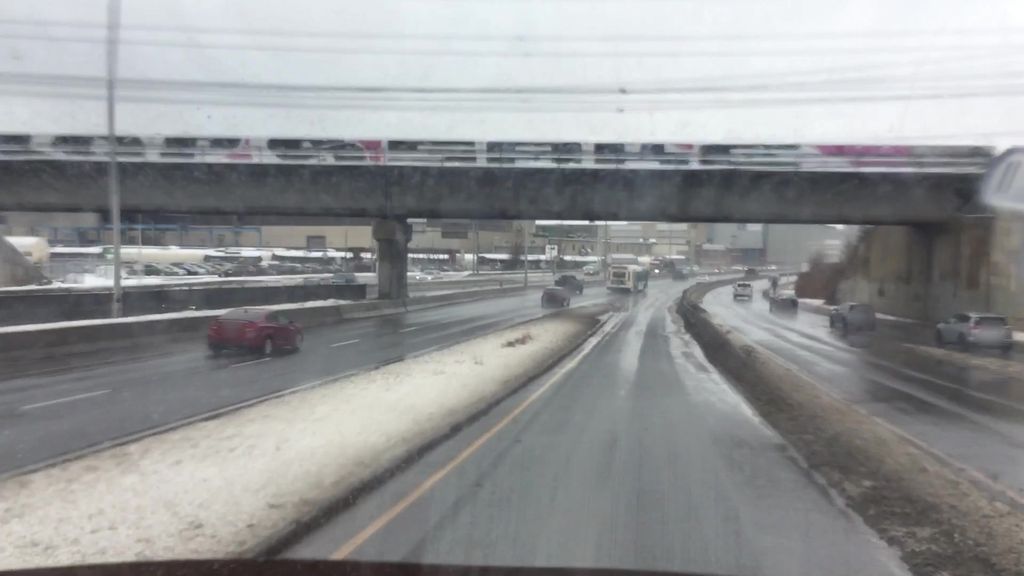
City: montreal